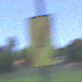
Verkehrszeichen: EndeUmleitung
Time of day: Midday
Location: Outdoor (Nature)
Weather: Clear
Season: Summer
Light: Natural